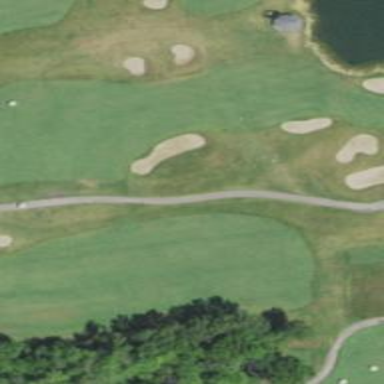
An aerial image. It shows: Grassy area designated as golf fairway.